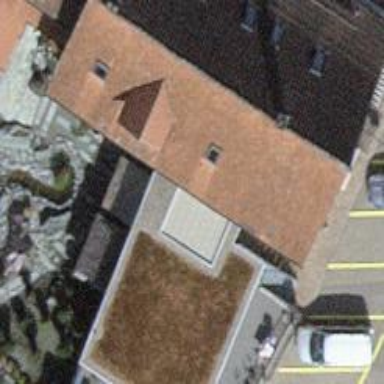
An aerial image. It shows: Restaurant in building.